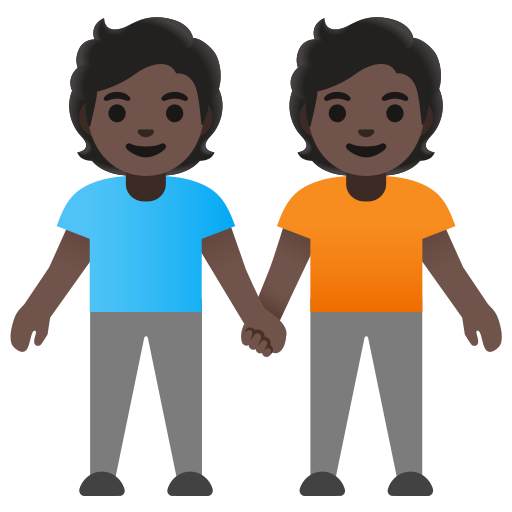
Emoji: 🧑🏿‍🤝‍🧑🏿